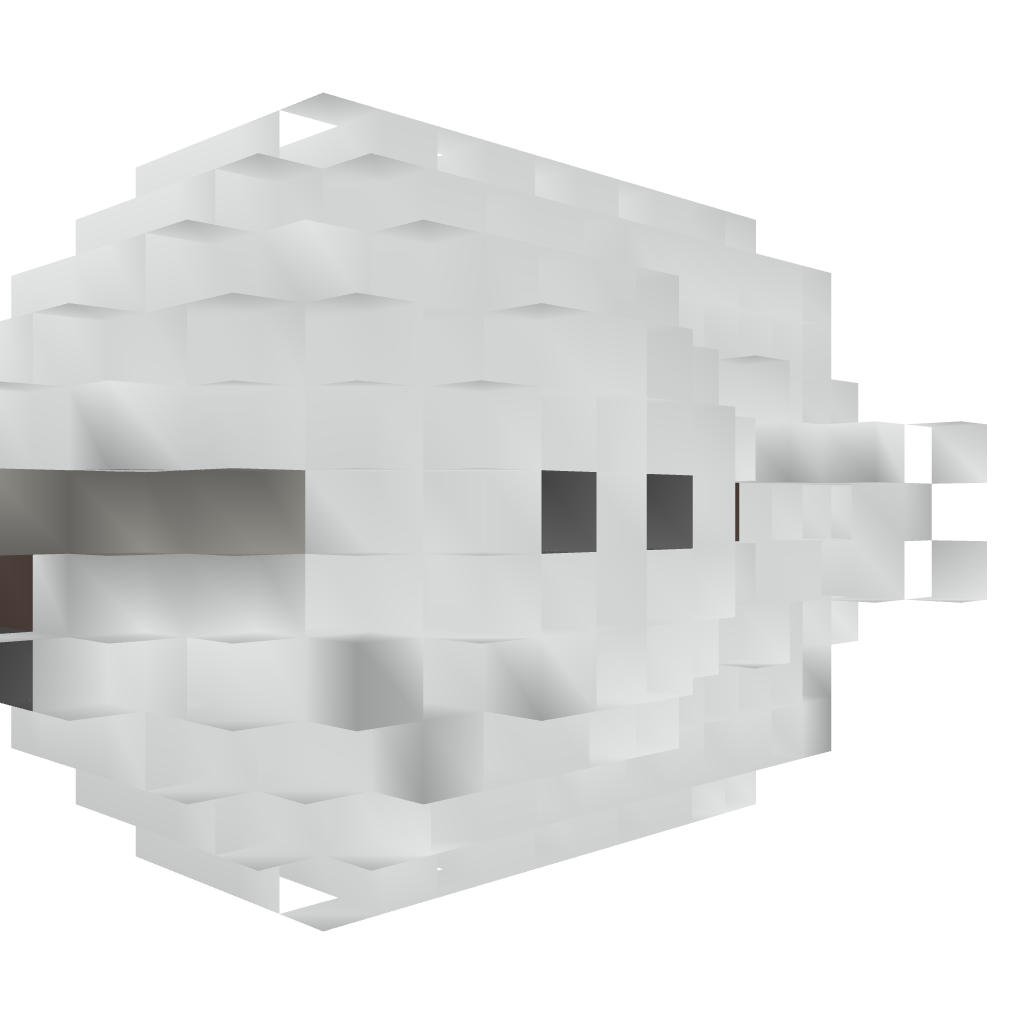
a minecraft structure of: The LOLwut XL armed airship.